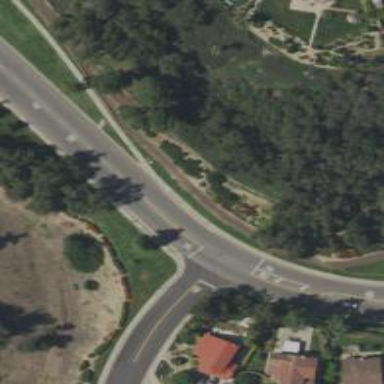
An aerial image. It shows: Road with stop sign.